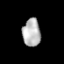
Tissue: prostate
Cell type: Myeloid cells
Senescence score: 0.2843
Nuclear area (px): 485
Mean DAPI intensity: 183.142